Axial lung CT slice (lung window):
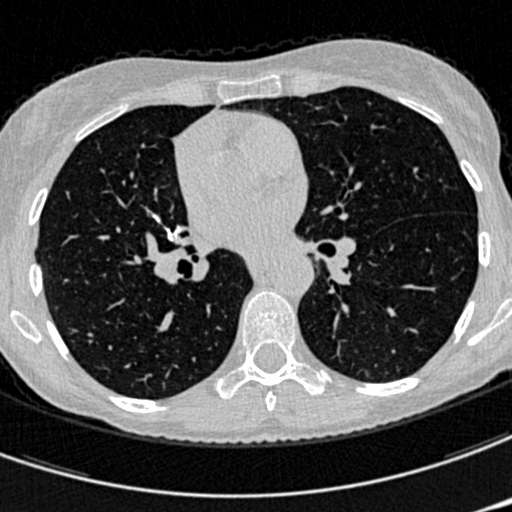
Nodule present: no